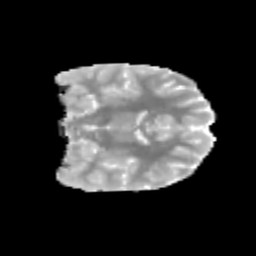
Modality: MD
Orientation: coronal
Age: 10
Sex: female
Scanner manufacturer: siemens
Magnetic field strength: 3 T
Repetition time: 3.8 s
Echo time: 0.07 s